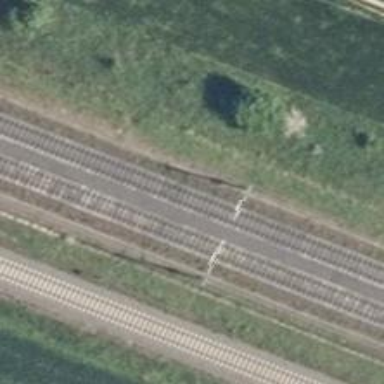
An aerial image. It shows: Railway milestone with catenary mast.